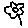
Label: flower